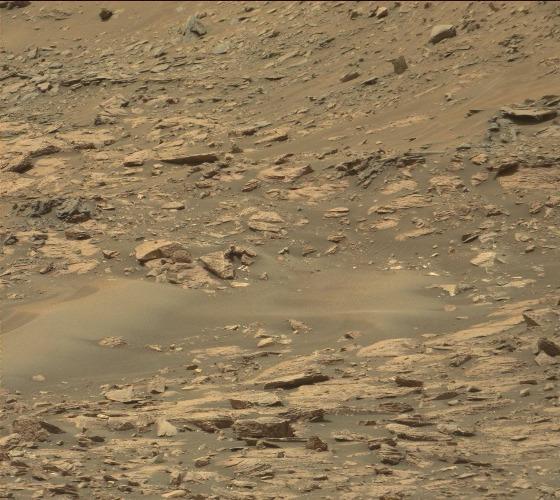
Terrain classes present: Bedrock, Gravel / Sand / Soil, Rock